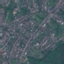
Land use / land cover: Residential